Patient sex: M
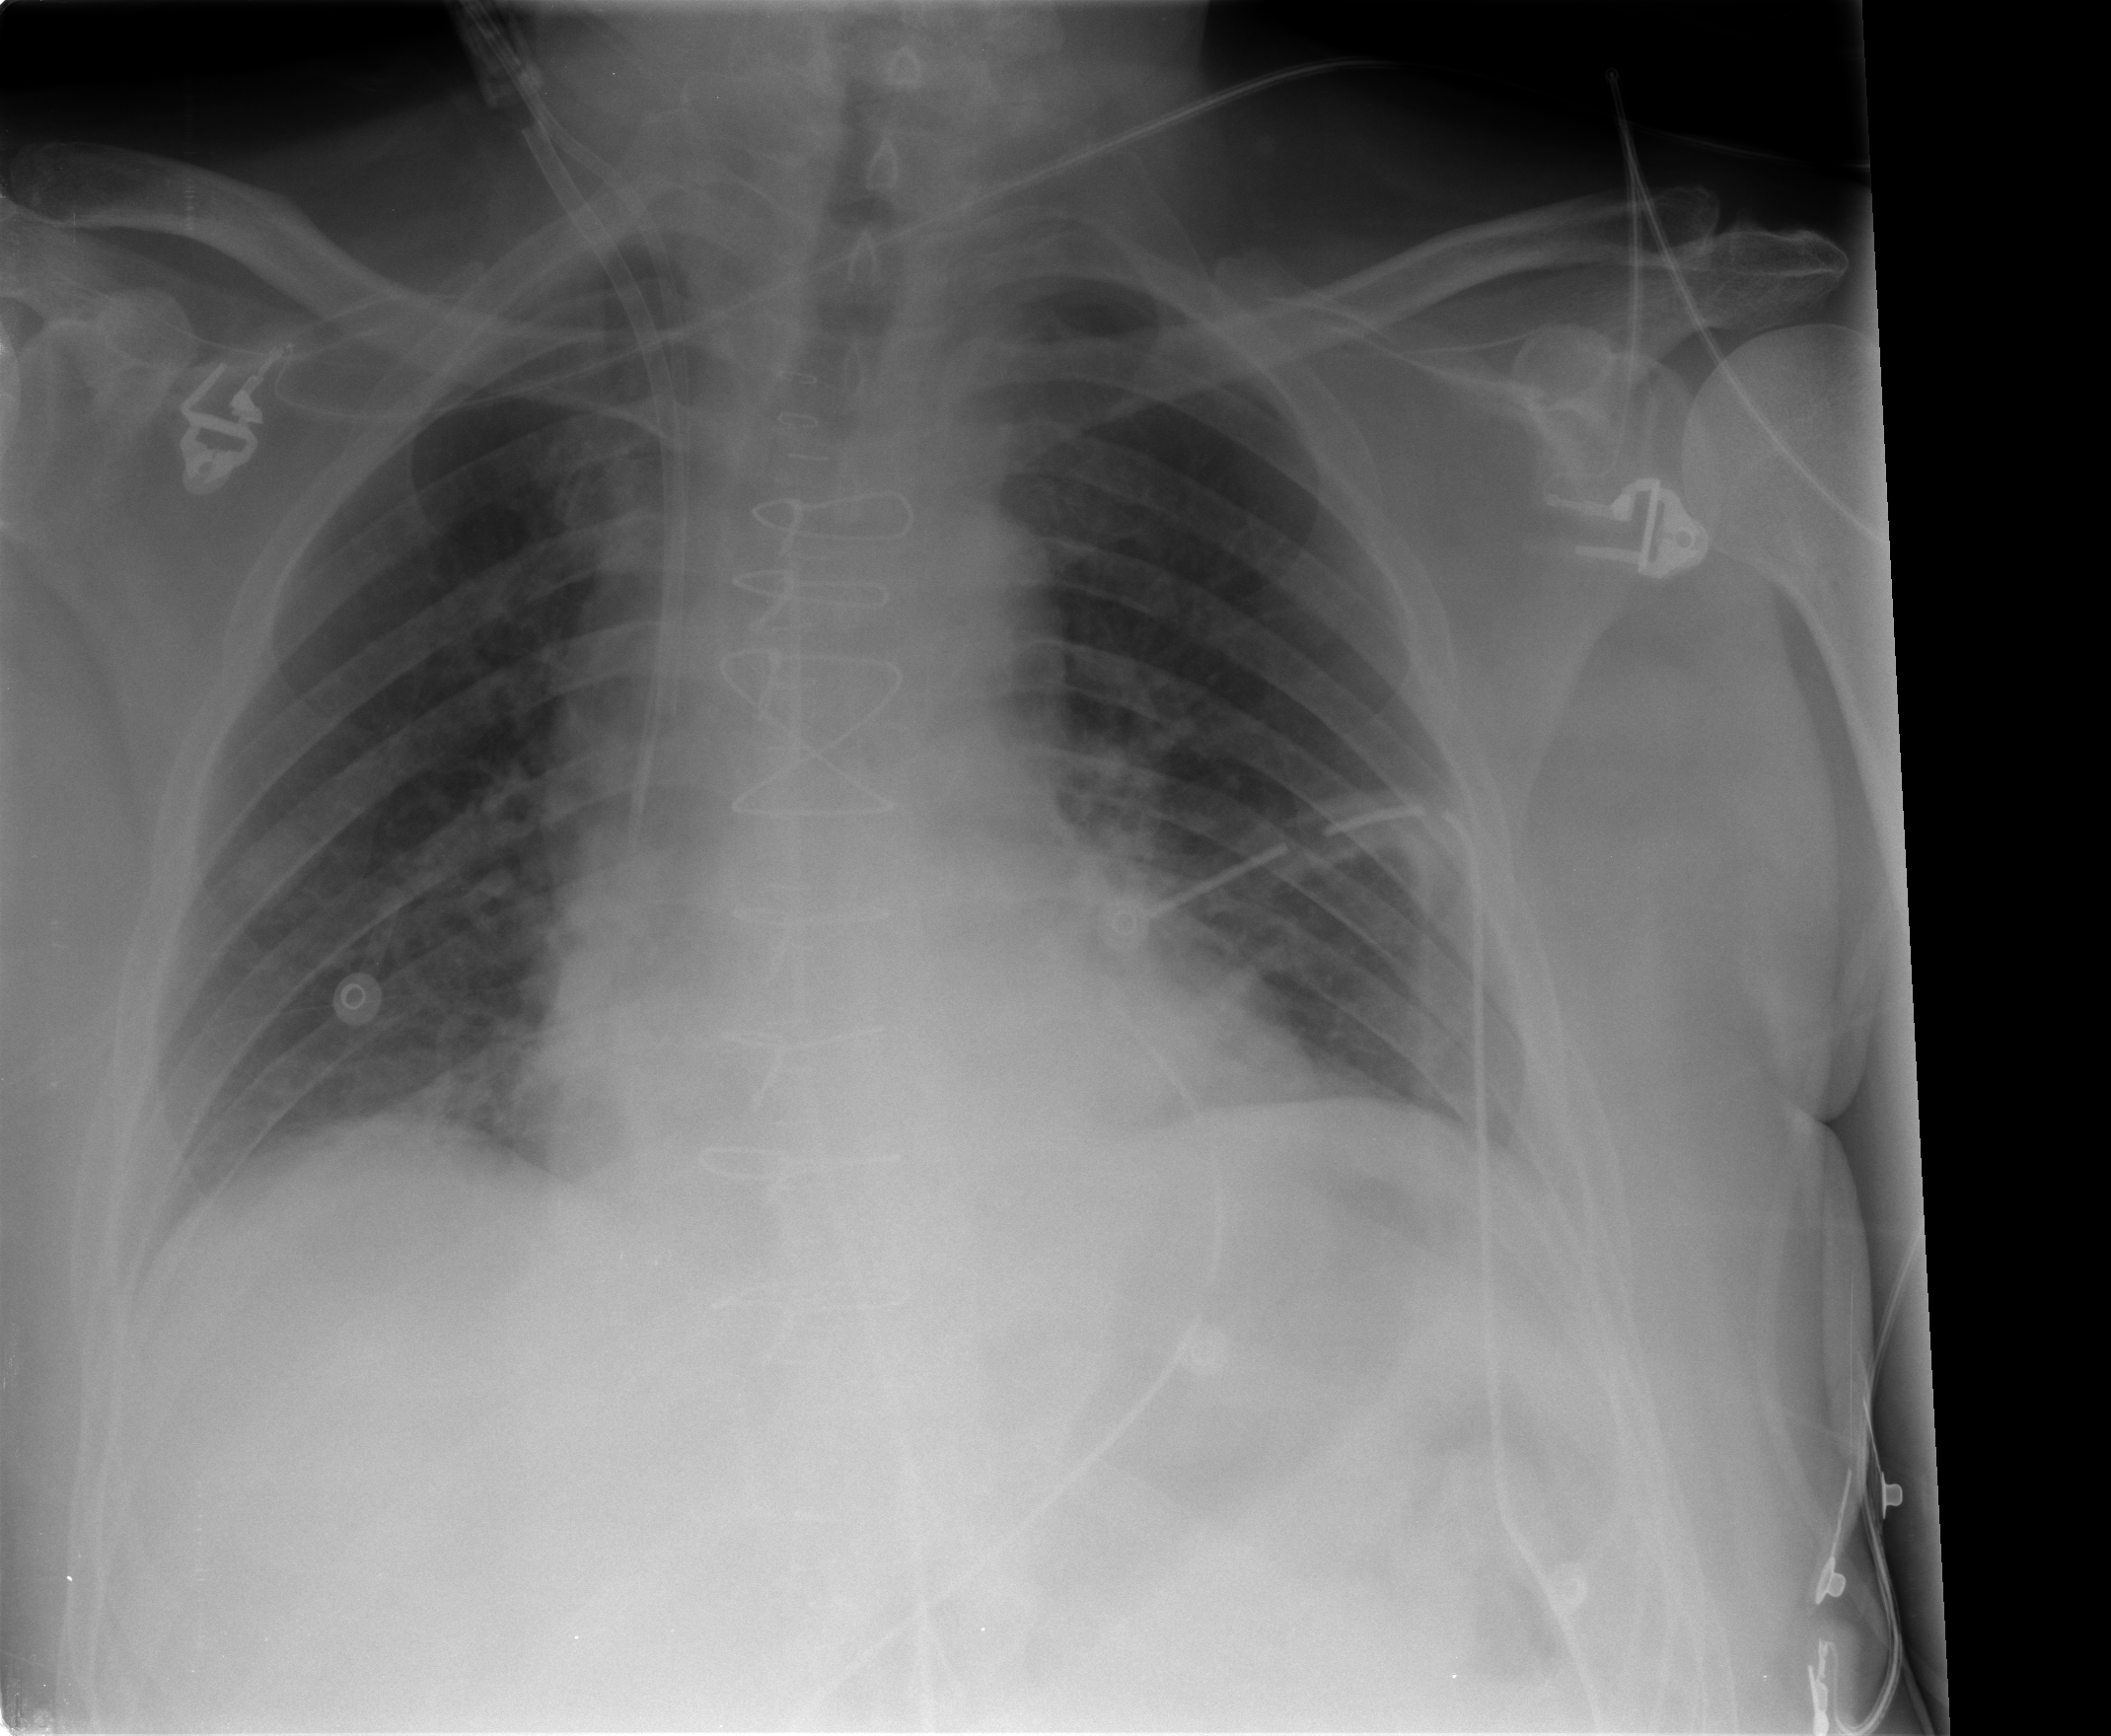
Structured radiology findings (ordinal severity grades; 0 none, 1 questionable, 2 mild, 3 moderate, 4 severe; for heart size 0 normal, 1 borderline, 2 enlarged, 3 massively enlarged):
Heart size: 0
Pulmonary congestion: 0
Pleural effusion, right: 0
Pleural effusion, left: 0
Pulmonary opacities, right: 0
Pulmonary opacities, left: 0
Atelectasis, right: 0
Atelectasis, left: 2